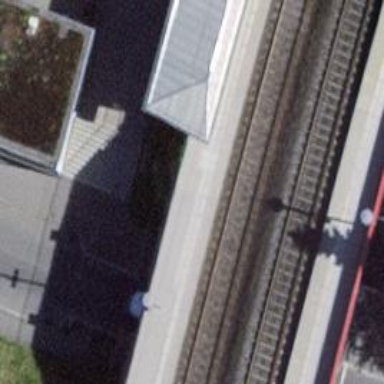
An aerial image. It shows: Stop position for public transport at railway stop.